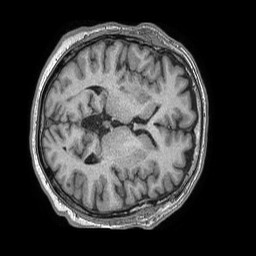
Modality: T1w
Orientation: axial
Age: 64
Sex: male
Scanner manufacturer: philips
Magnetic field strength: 1.5 T
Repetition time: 0.007577 s
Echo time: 0.003442 s